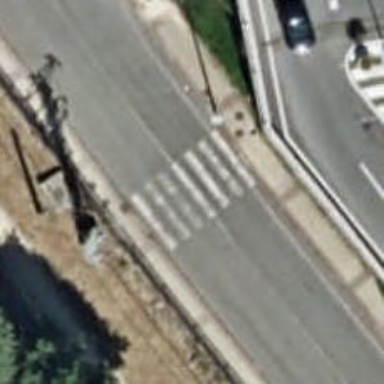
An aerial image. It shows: Pedestrian crossing with zebra markings on the footway.